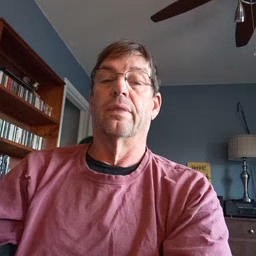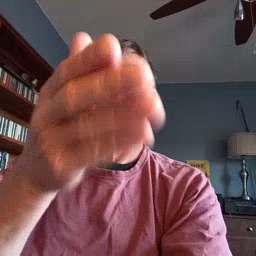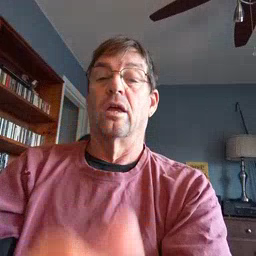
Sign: there